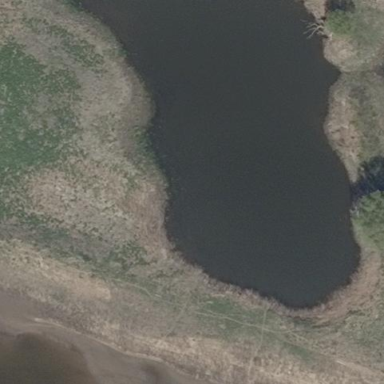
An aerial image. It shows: Oxbow water feature in nature.